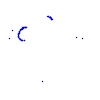
Particle: proton